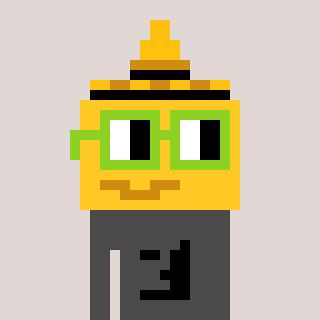
a pixel art character with square light green glasses, a mustard-shaped head and a grayscale-colored body on a warm background